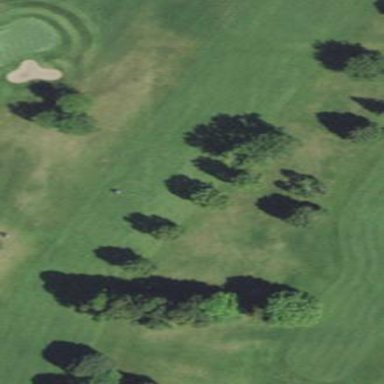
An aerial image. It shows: Area with grass used as rough in golf course.